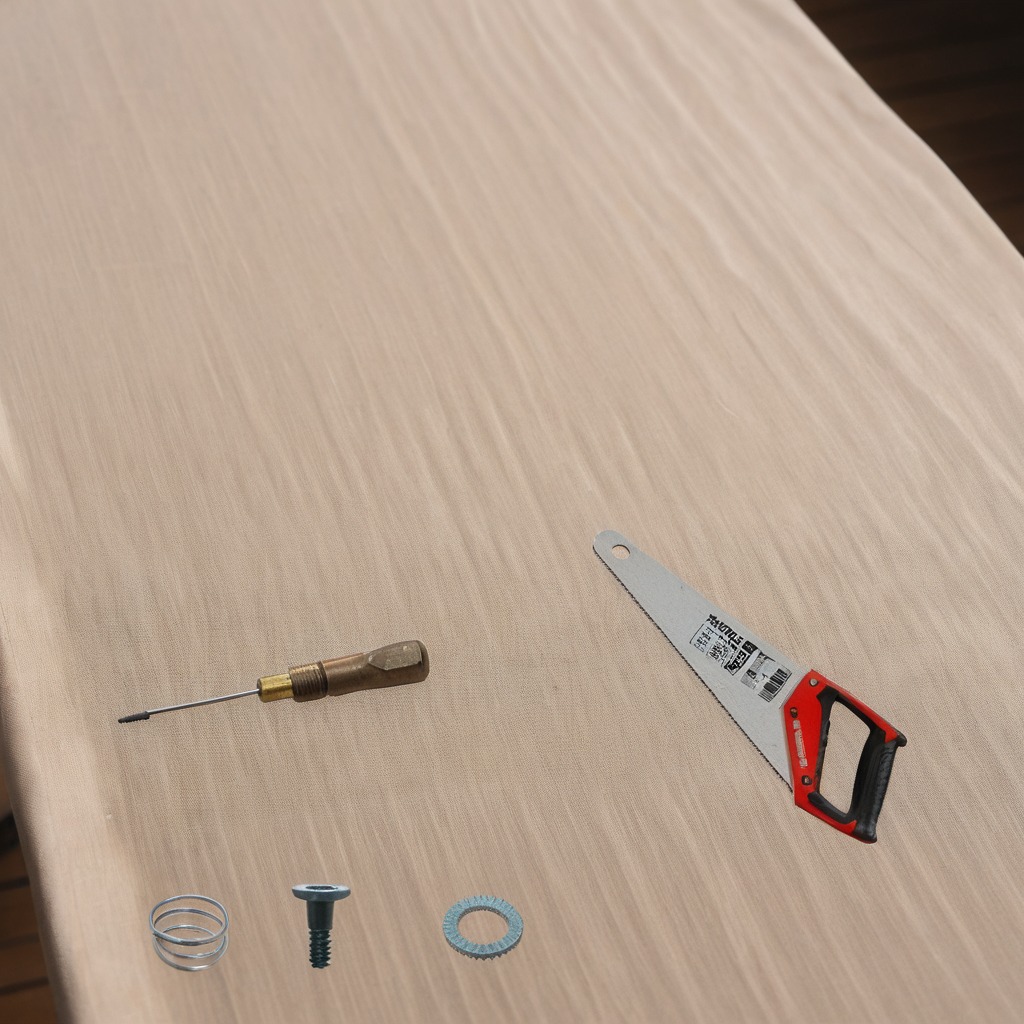
A flat metal washer, a metal machine screw, a coiled metal spring, a handheld metal saw, and a screwdriver are lying on a clean wooden table.